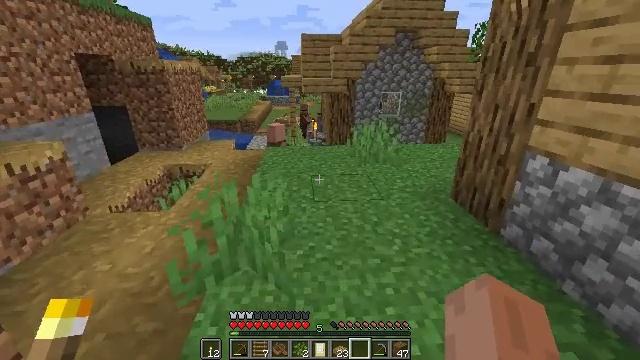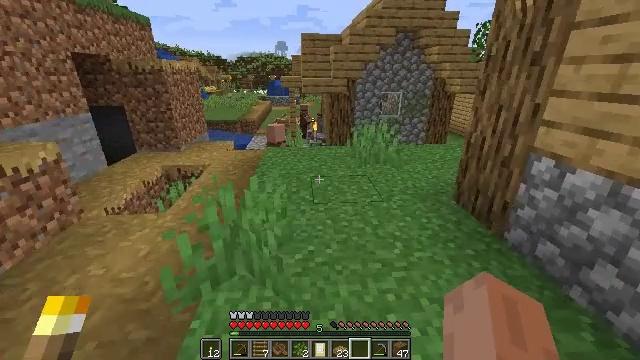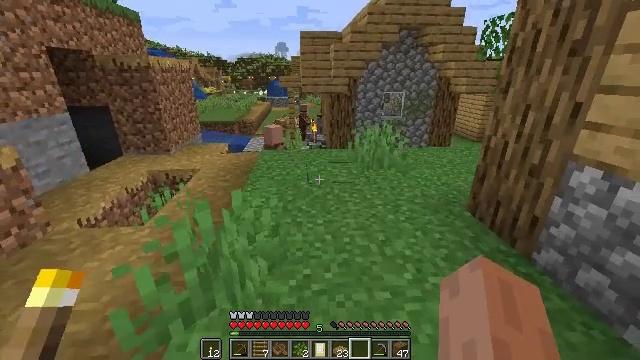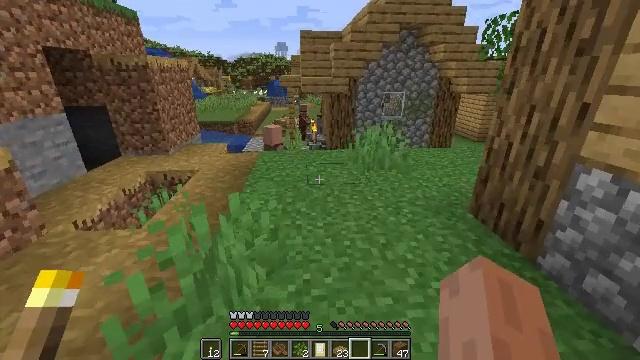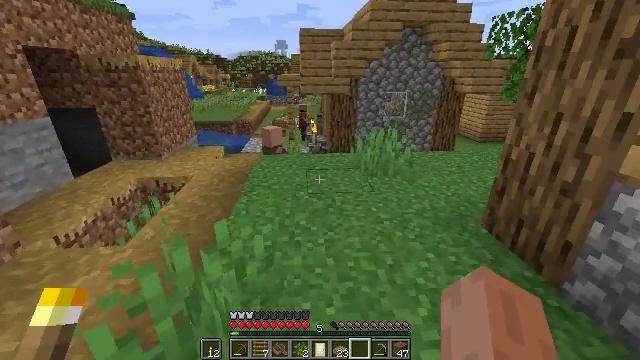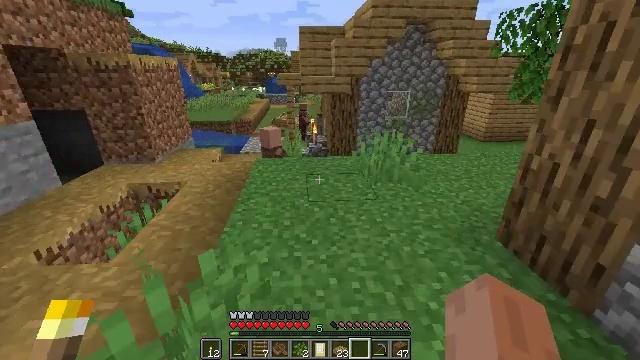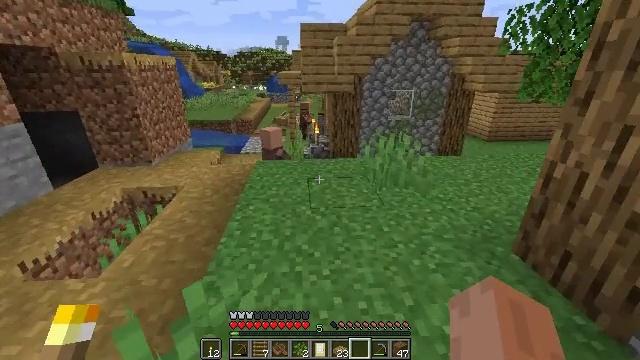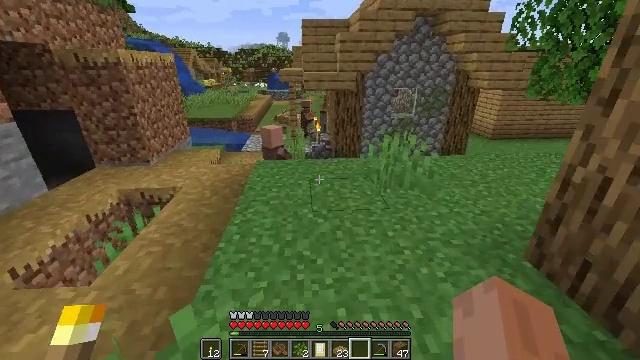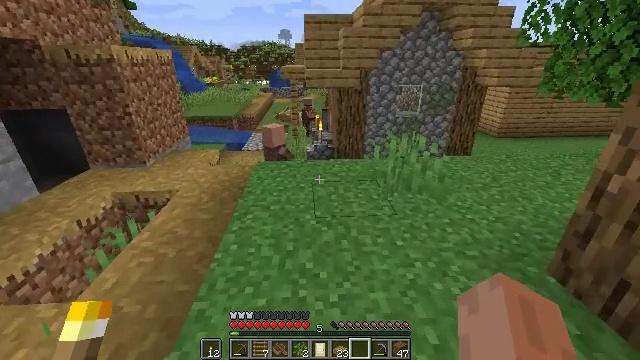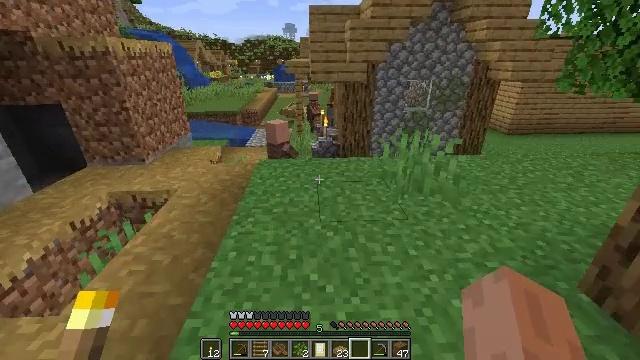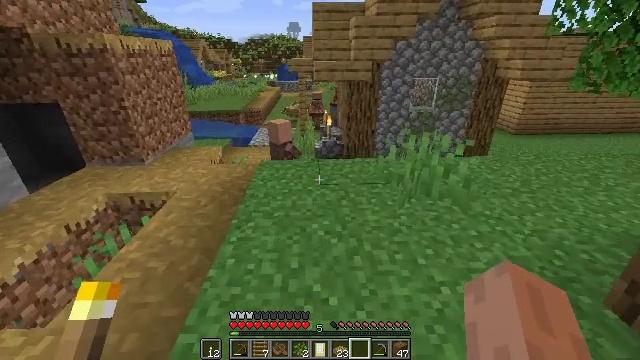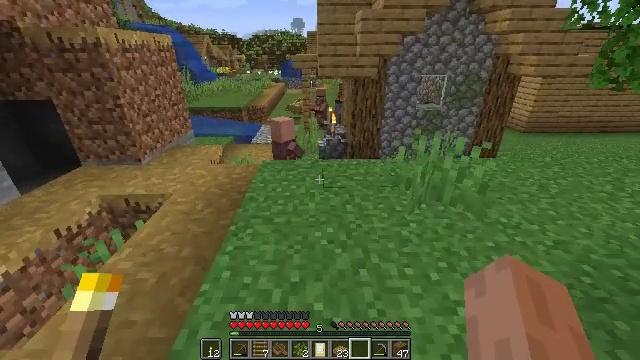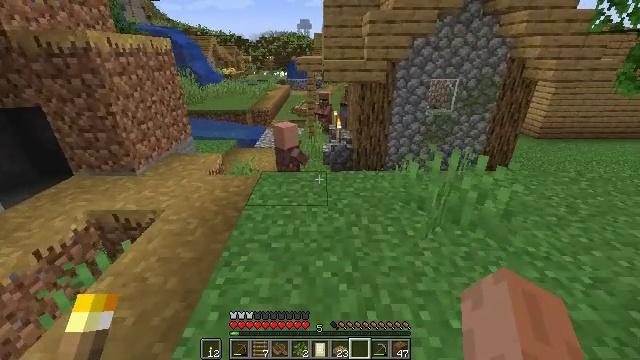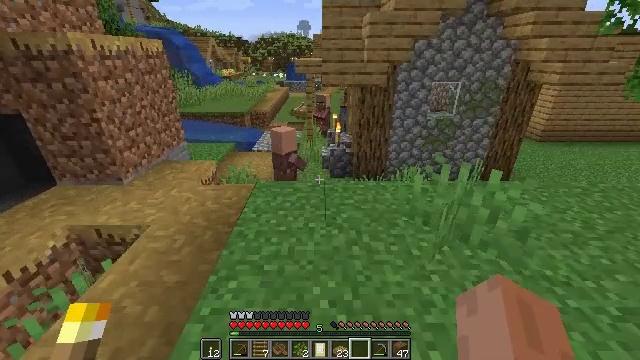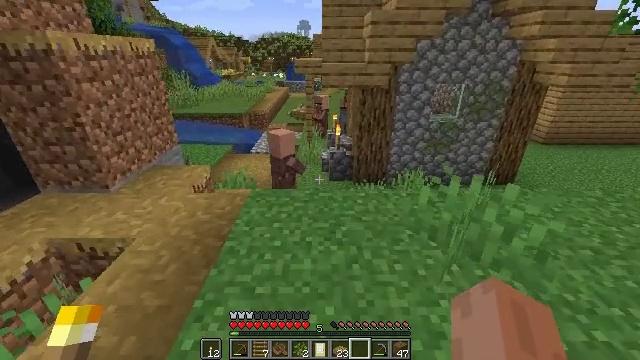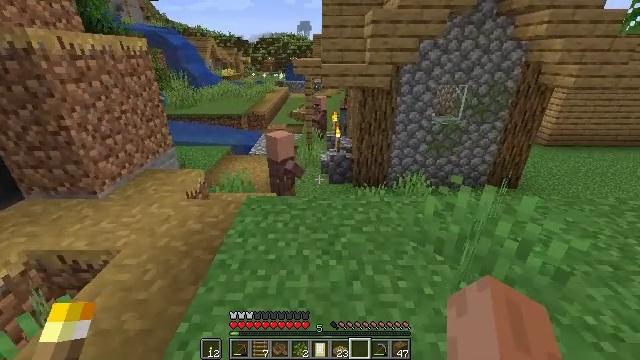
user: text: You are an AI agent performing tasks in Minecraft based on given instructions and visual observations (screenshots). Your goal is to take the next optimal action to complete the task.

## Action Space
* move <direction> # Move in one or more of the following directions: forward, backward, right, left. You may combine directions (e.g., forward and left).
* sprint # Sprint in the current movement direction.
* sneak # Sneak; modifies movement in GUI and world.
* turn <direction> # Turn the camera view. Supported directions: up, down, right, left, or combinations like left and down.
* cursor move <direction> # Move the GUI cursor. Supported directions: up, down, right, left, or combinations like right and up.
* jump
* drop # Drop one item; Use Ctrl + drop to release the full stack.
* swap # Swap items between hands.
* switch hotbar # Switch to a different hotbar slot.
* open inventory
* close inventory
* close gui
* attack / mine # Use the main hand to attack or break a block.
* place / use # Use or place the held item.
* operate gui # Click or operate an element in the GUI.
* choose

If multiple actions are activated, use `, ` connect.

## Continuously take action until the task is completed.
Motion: motion action
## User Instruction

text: Gather the cauldron for reuse.
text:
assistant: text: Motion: move forward
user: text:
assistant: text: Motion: move forward
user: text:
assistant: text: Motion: move forward
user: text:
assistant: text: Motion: move forward
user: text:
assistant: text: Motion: move forward
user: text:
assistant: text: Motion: move forward
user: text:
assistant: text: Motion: move forward
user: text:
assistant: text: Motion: move forward
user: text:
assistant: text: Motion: move forward, turn left and down
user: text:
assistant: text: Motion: move forward
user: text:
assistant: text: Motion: move forward
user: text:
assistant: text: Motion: move forward, turn left
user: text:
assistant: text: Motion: move forward
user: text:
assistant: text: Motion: move forward
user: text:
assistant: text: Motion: move forward
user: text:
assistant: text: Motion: move forward
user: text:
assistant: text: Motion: move forward
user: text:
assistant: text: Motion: move forward
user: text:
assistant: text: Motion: move forward, turn right and down
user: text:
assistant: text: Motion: move forward
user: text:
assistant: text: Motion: move forward
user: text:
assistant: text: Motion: move forward
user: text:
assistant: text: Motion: move forward
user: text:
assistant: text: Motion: move forward
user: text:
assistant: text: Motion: move forward
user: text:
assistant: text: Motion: move forward
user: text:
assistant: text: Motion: move forward
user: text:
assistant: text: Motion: move forward
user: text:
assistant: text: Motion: move forward
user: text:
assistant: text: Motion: move forward